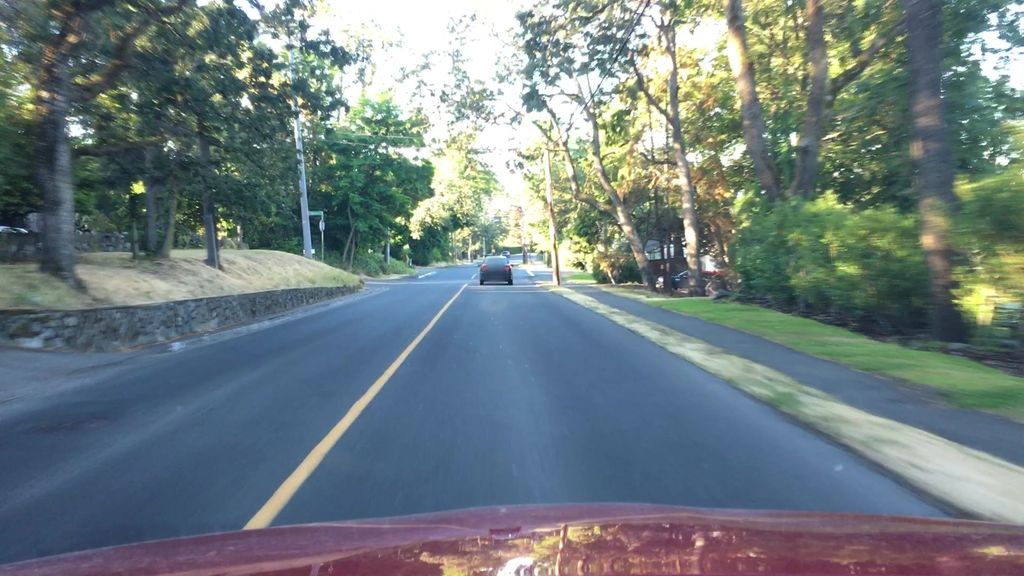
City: victoria